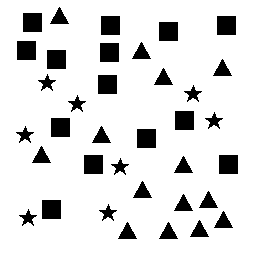
Squares: 14
Triangles: 14
Stars: 8
Total shapes: 36